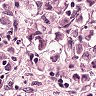
Metastatic tissue present: yes